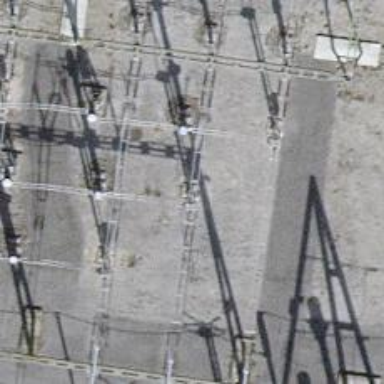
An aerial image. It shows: Switch for power supply.